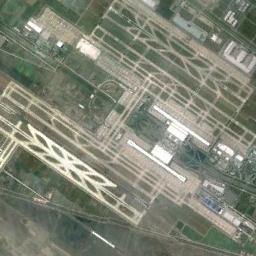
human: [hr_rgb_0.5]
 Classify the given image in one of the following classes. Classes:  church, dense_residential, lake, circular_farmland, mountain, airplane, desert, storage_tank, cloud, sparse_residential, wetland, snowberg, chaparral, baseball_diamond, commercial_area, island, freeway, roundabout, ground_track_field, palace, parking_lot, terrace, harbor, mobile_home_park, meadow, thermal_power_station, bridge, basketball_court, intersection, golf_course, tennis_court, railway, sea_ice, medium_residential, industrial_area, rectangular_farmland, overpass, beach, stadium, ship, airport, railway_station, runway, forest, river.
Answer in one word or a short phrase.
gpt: airport